Question: I'm trying to follow the <URL>, only with SQL Server 2008 instead of CE. I can connect to the database engine in SQL Server Management Studio using my PC's name and windows authentication. I haven't created a database with it because I'm trying to use EF Code First.
This is my connection string:
'''
<add
name="SchoolContext"
connectionString="Data Source=CARSON-PC\CARSON;Integrated Security=true"
providerName="System.Data.SqlClient"/>
'''
I try to add a controller by right-clicking the controllers folder and selecting 'Add->Controller...' and setting up the resulting dialog according to the tutorial. I wind up with a dialog telling me a 'FileNotFoundException' was thrown, and the file is a temporary dll:

This dialog is thrown up five times (once for each of the generated template files, I assume) and I wind up with a controller but no generated templates.
I suspect it's to do with either my connection string or my SQL server installation, since I've been stuck on this a while, getting various errors at this stage as I try and get the connection string right.
For completeness, here's the model I'm trying to generate a controller for:
'''
public class Student {
public int StudentID { get; set; }
public string LastName { get; set; }
public string FirstMidName { get; set; }
public DateTime EnrollmentDate { get; set; }
public virtual ICollection<Enrollment> Enrollments { get; set; }
}
'''
And the context:
'''
public class SchoolContext : DbContext {
public DbSet<Student> Students { get; set; }
public DbSet<Enrollment> Enrollments { get; set; }
public DbSet<Course> Courses { get; set; }
protected override void OnModelCreating(modelBuilder As DbModelBuilder) {
modelBuilder.Conventions.Remove<PluralizingTableNameConvention>();
}
}
'''
Is my connection string wrong? Is this a symptom of something not configured right with the server? What am I screwing up here?
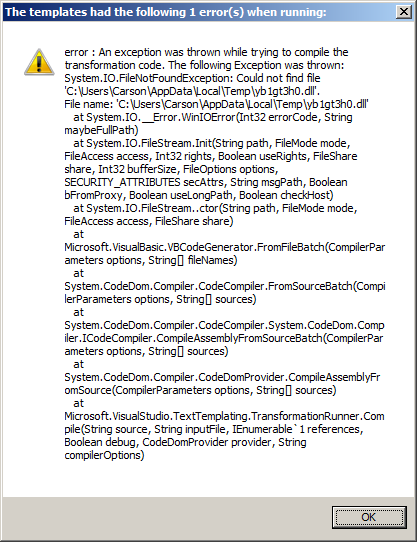
Answer: This turned out to be a simple bug in the MVC template files List.tt, Edit.tt, Details.tt, etc. There was an ambiguous reference to 'ColumnAttribute'.
I opened 'C:\Program Files (x86)\Microsoft Visual Studio 10.0\Common7\IDE\ItemTemplates\CSharp\Web\MVC 4\CodeTemplates\AddView\CSHTML', and going through each of the '.tt' files and searching for " ColumnAttribute" (with the space at the beginning):
'''
//...
var column = attribute as ColumnAttribute;
if (column != null && column.IsPrimaryKey) { // LINQ to SQL
return true;
}
//...
'''
I changed that first line to:
I think only Empty.tt didn't have it. I did the same for the VB templates. Now the controllers are created fine.